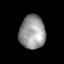
Tissue: skin
Cell type: Epithelial cells
Senescence score: 0.9502
Nuclear area (px): 849
Mean DAPI intensity: 150.832